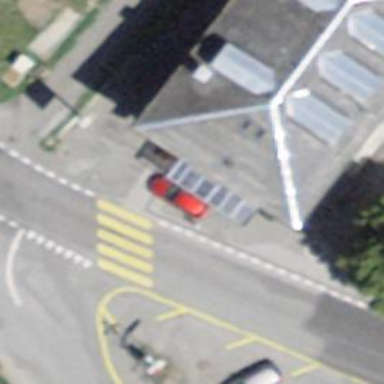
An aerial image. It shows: Fuel station.